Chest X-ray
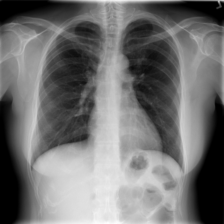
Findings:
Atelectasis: negative
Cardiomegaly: negative
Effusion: negative
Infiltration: negative
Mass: negative
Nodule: negative
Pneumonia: negative
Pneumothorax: negative
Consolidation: negative
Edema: negative
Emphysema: negative
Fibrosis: negative
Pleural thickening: negative
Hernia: negative